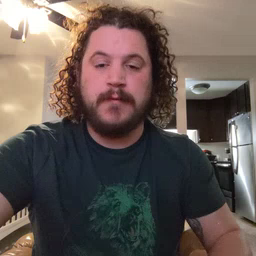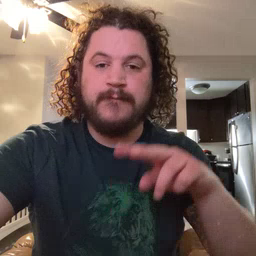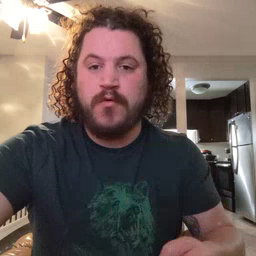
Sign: fall